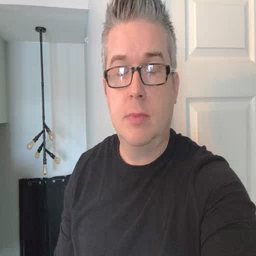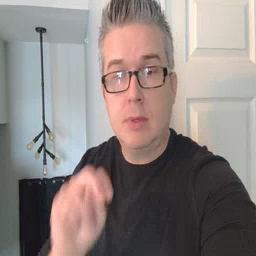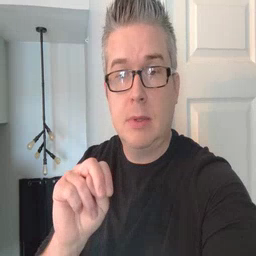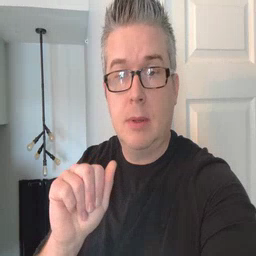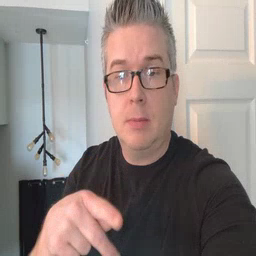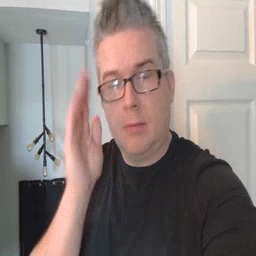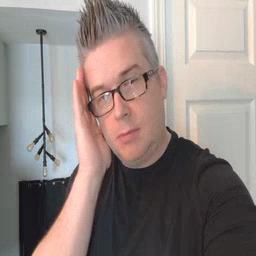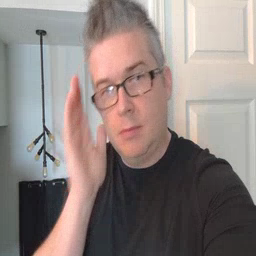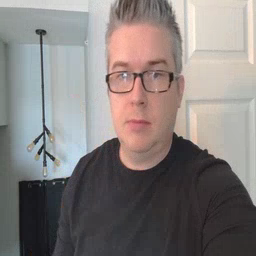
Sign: nap